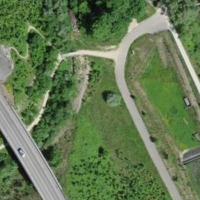
EUNIS habitat code: 56
Species observed at this site:
Medicago sativa
Tussilago farfara